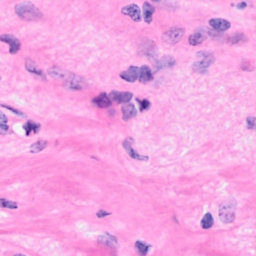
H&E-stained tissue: Breast